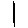
Label: line